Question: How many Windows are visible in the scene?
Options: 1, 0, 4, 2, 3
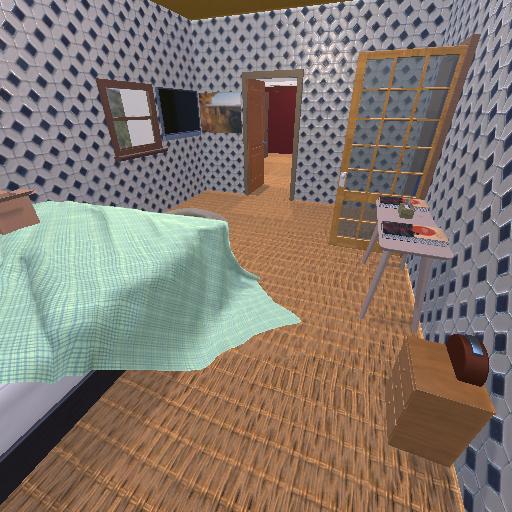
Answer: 1